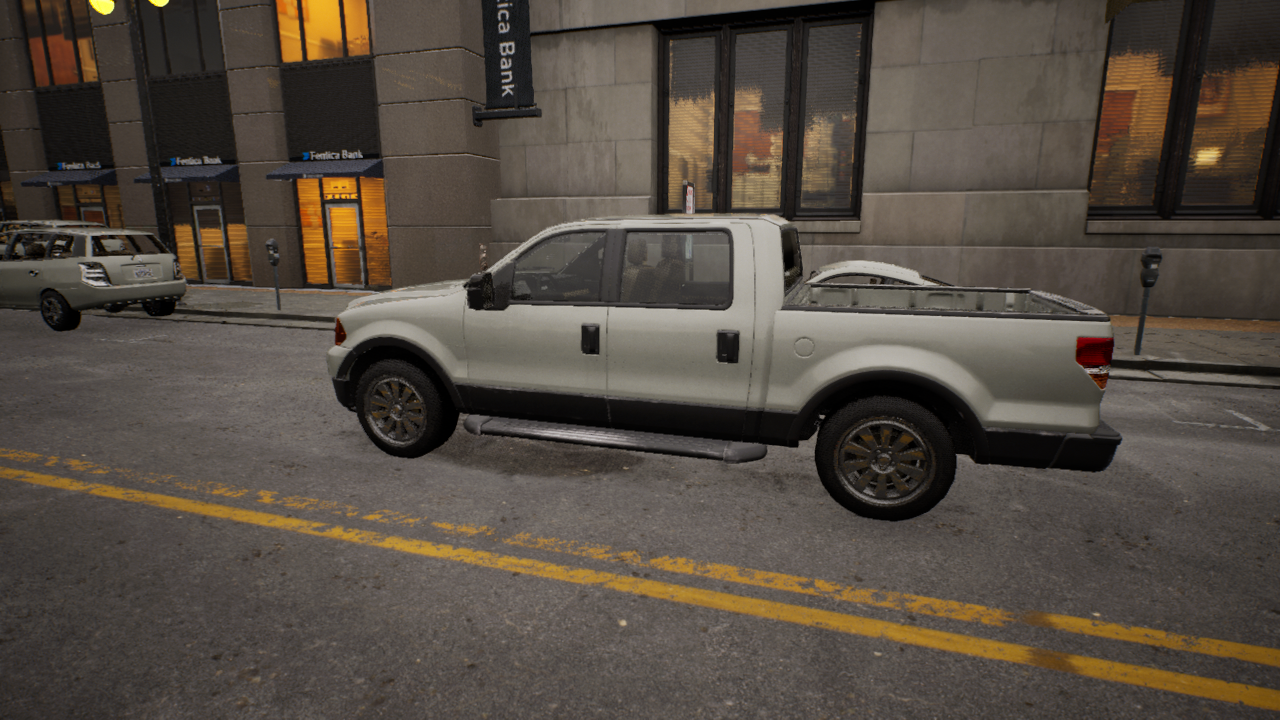
Venue: downtown
Lighting: golden hour
Vehicle rig: pickup